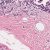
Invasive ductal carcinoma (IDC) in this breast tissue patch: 0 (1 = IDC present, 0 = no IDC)